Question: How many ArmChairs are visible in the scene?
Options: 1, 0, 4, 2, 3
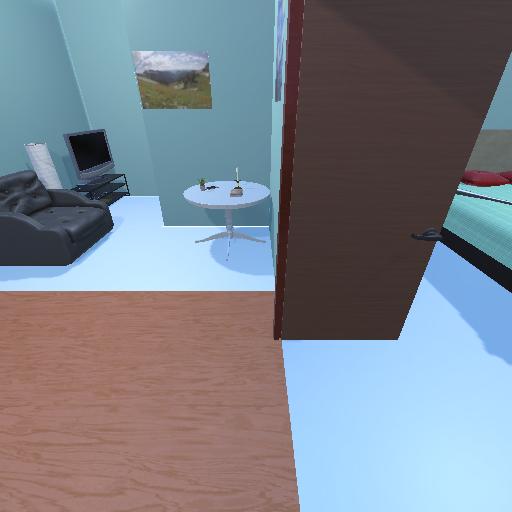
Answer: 1